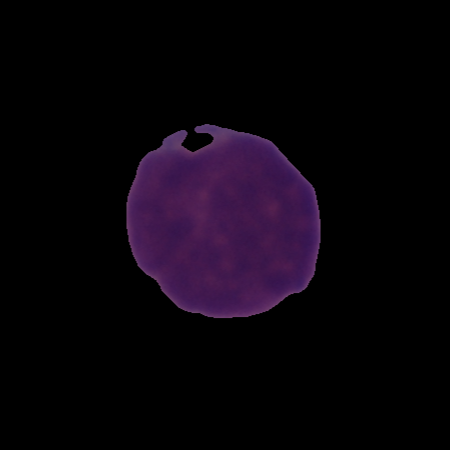
Label: cancer